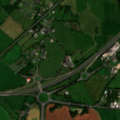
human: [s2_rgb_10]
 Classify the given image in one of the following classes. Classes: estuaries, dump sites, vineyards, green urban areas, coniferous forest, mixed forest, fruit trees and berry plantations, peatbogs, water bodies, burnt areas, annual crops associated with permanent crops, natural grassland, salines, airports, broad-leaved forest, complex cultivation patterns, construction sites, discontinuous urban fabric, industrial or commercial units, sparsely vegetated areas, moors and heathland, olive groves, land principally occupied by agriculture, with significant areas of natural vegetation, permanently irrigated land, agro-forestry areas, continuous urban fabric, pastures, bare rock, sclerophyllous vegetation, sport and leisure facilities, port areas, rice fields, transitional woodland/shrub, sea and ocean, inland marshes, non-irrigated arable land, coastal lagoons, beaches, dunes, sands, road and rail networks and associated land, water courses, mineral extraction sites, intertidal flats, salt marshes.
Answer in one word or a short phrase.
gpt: discontinuous urban fabric, road and rail networks and associated land, pastures, complex cultivation patterns